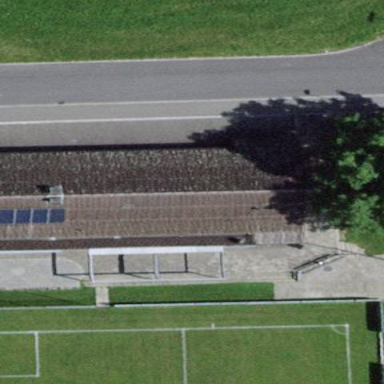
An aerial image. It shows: Sports centre building.